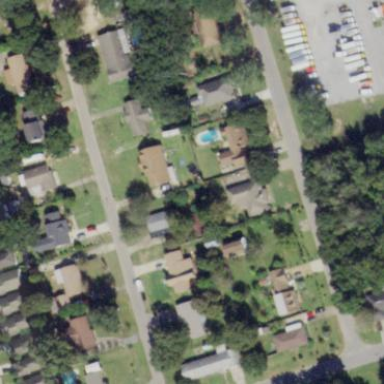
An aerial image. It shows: Residential area composed of single-family homes.